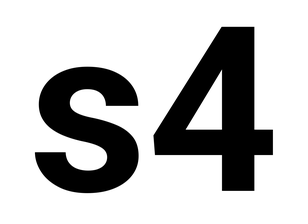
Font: Roboto_Bold